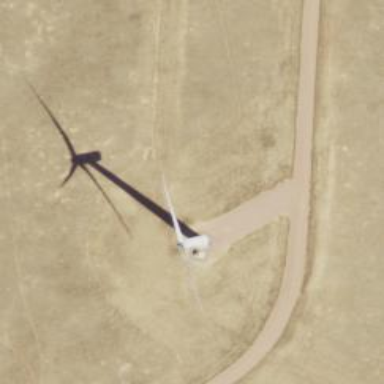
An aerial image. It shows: Wind generator with horizontal axis. The generator is wind turbine.